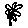
Label: flower